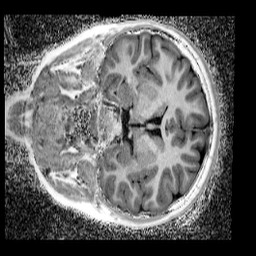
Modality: UNIT1_denoised
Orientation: coronal
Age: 10
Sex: female
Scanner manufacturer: siemens
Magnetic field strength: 3 T
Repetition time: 4 s
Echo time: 0.00299 s